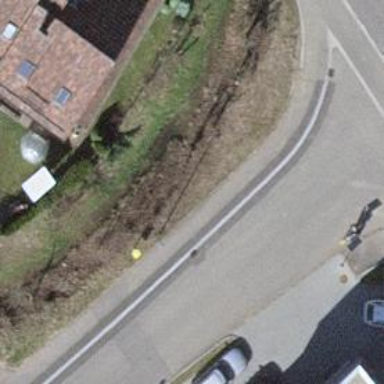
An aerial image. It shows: Post box is visible.